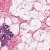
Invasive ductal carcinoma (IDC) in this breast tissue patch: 0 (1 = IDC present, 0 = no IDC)